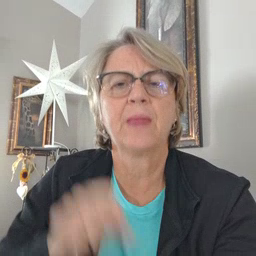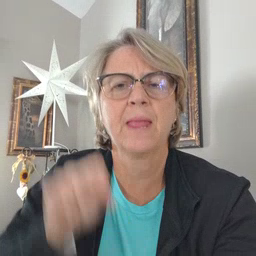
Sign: bath